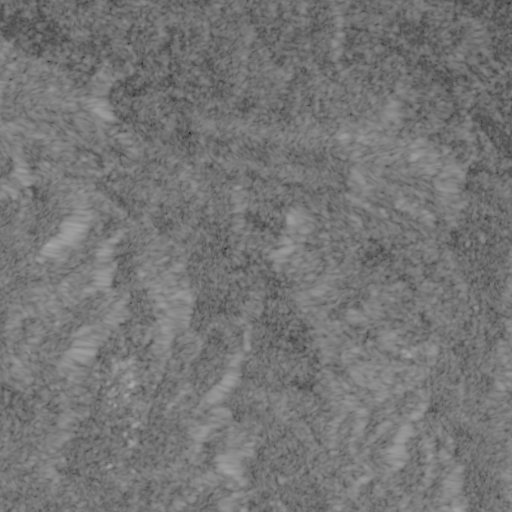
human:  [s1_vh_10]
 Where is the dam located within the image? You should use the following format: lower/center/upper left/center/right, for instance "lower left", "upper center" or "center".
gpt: The dam is located in the upper left of the image.
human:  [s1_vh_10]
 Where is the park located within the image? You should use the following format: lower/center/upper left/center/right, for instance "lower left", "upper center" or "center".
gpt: The park is located in the lower left of the image.
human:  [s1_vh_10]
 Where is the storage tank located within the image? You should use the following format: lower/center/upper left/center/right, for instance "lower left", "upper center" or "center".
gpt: The storage tank is located in the lower left of the image.
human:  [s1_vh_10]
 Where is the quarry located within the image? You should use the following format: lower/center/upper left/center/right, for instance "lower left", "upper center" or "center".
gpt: There is no quarry in the image.

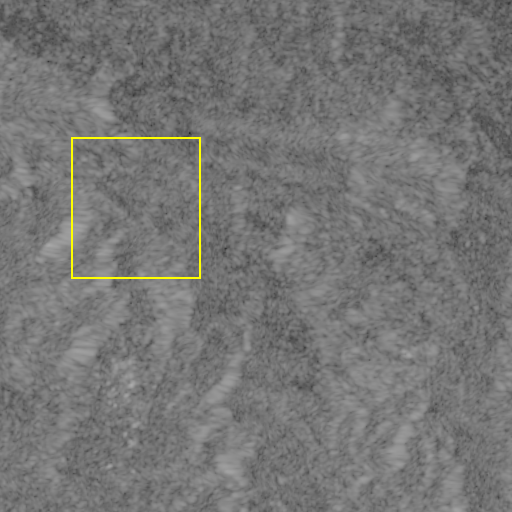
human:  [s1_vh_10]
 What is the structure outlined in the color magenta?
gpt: There is no magenta outline.
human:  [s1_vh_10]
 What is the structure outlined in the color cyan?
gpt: There is no structure outlined in cyan.